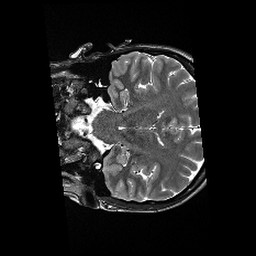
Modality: T2w
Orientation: coronal
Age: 30
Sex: female
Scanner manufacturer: siemens
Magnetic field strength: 3 T
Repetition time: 6.1 s
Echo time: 0.104 s